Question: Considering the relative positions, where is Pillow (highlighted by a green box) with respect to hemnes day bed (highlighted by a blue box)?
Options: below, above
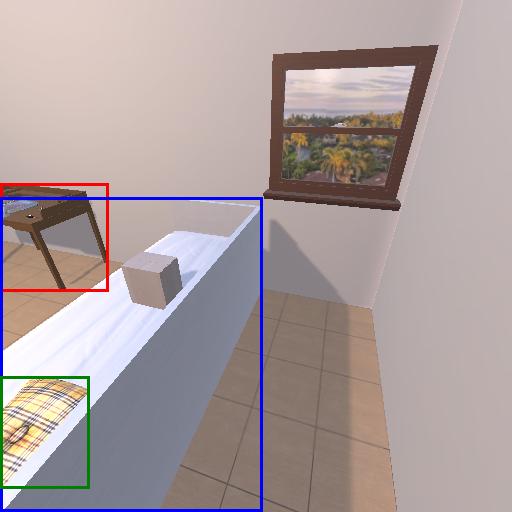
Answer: below